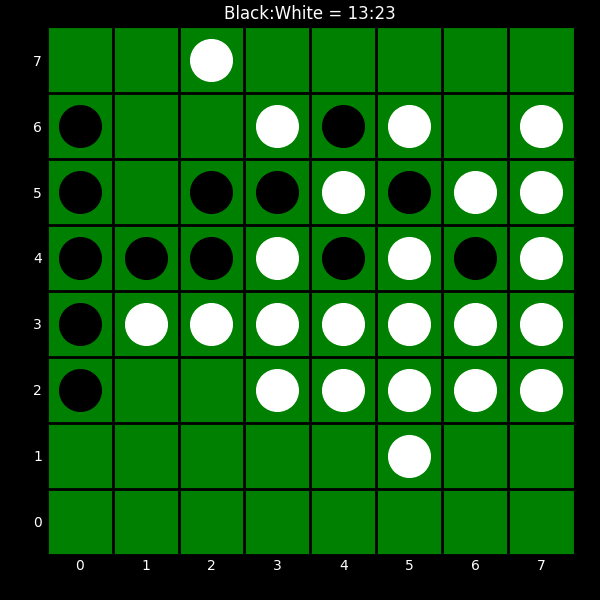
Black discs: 13
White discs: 23